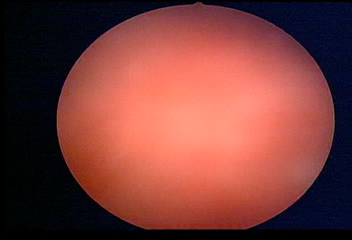
Modality: WLC
Class: Normal mucosa
Bladder cancer association: No